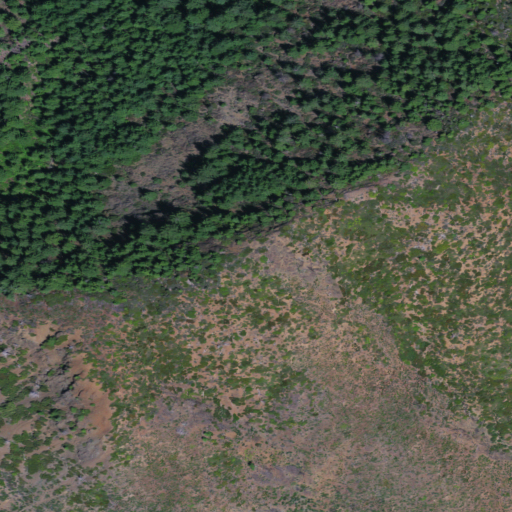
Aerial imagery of mountain in Oregon named Heather Mountain containing shrub and evergreen forest